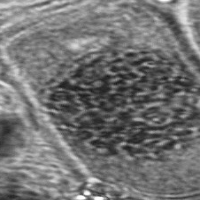
Label: prophase